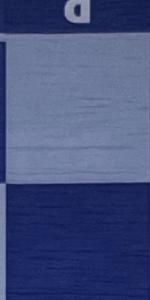
Label: Empty